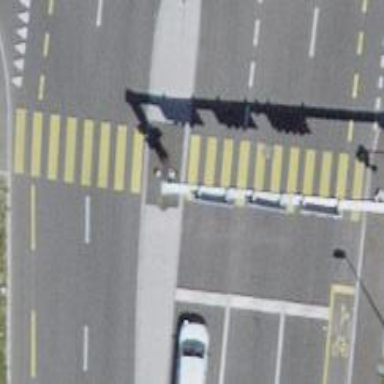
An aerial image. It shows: Secondary road with asphalt surface and designated cycle lane.